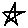
Label: star